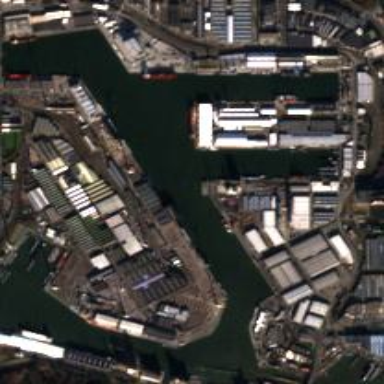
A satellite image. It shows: Industrial area.